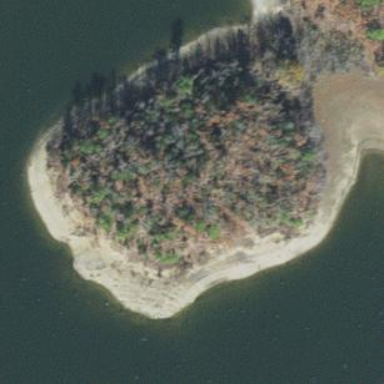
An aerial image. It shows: Islet surrounded by forest.